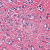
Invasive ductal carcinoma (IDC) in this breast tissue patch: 1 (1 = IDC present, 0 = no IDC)